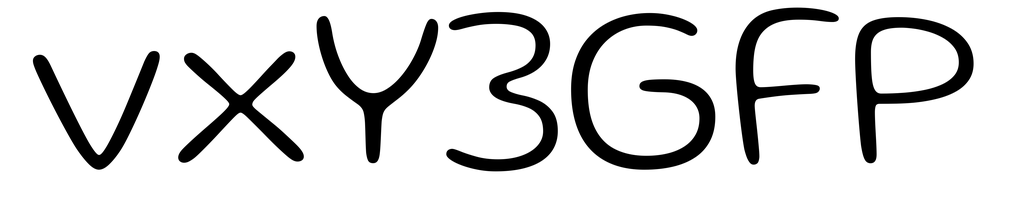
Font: Gluten_ExtraLight